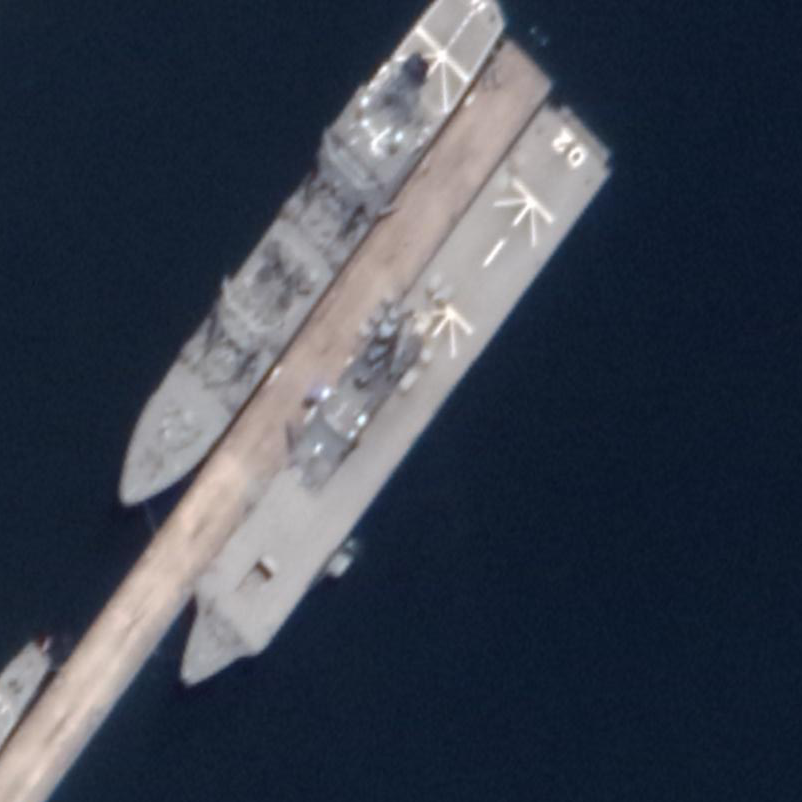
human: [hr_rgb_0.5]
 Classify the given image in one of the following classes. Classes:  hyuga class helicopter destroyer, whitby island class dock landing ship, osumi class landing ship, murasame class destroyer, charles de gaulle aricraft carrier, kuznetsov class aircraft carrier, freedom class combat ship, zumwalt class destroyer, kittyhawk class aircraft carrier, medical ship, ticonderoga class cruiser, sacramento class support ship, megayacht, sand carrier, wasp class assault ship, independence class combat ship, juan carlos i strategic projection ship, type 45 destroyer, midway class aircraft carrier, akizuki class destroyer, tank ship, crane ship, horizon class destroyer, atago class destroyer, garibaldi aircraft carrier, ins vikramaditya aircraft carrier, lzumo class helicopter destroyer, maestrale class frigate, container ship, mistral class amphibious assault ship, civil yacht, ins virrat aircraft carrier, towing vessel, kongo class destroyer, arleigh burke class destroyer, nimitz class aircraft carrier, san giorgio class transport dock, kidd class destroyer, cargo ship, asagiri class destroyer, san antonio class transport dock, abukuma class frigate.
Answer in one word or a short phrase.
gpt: Osumi class landing ship